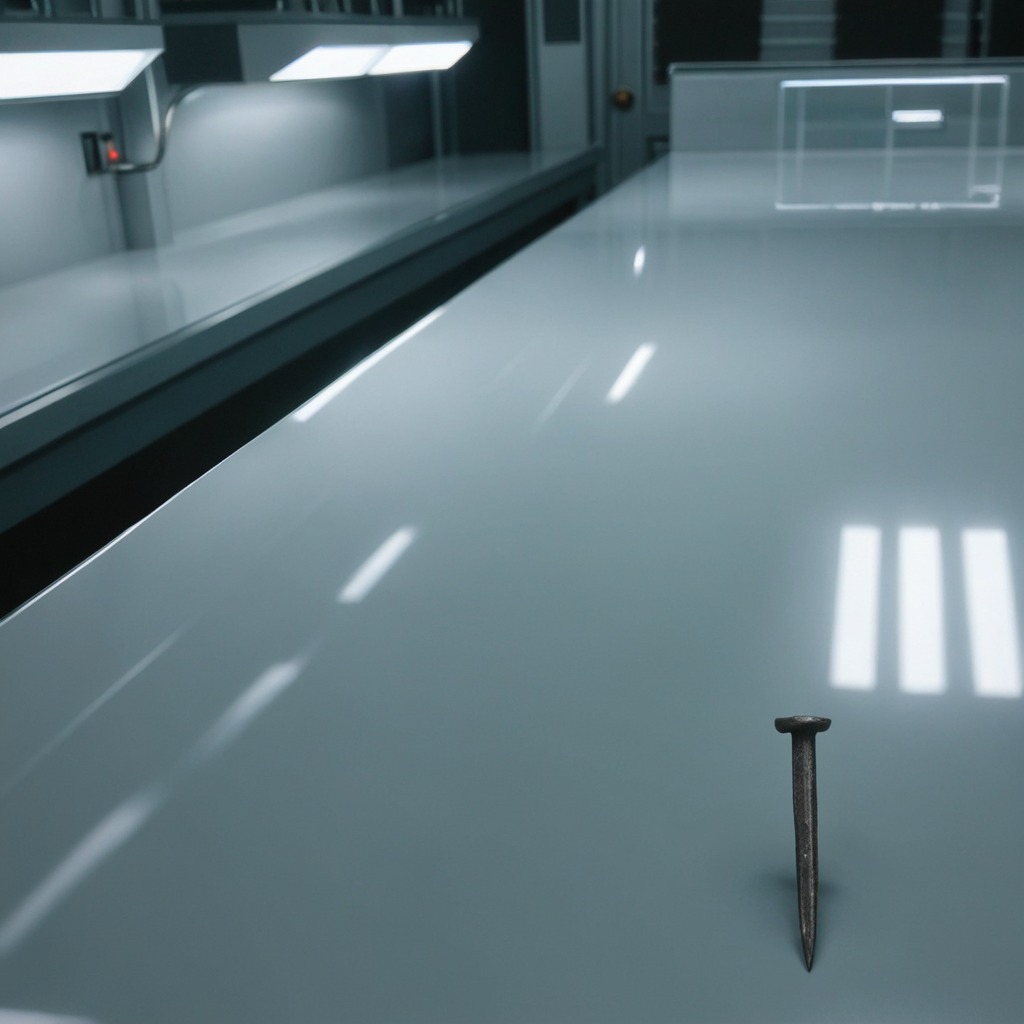
A nail is lying on a high-gloss table in a ship maintenance bay industrial lighting.